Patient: sex F, age 54
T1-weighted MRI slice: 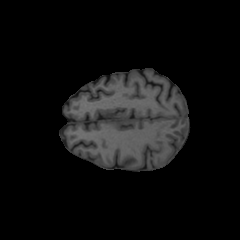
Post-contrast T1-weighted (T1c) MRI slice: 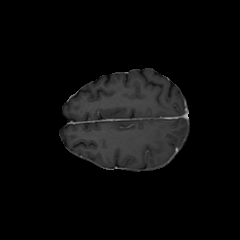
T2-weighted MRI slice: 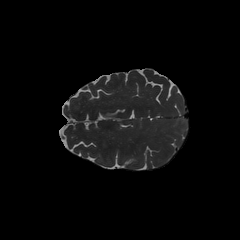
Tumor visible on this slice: no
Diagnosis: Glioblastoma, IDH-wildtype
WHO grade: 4